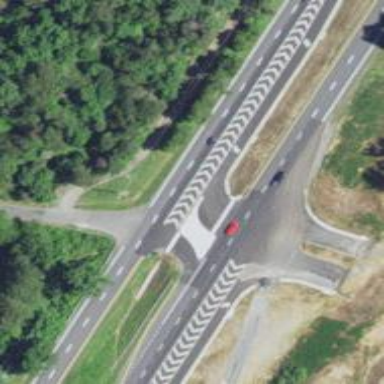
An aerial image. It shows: Asphalt trunk link road.